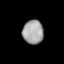
Tissue: lung
Cell type: Epithelial cells
Senescence score: 0.175
Nuclear area (px): 485
Mean DAPI intensity: 162.831